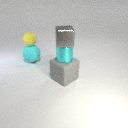
large cyan rubber sphere behind large gray rubber cube